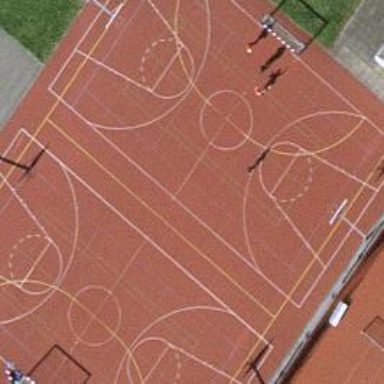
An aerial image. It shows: Basketball court on leisure land pitch.